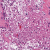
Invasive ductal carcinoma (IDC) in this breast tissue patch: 0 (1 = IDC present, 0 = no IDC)